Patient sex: M
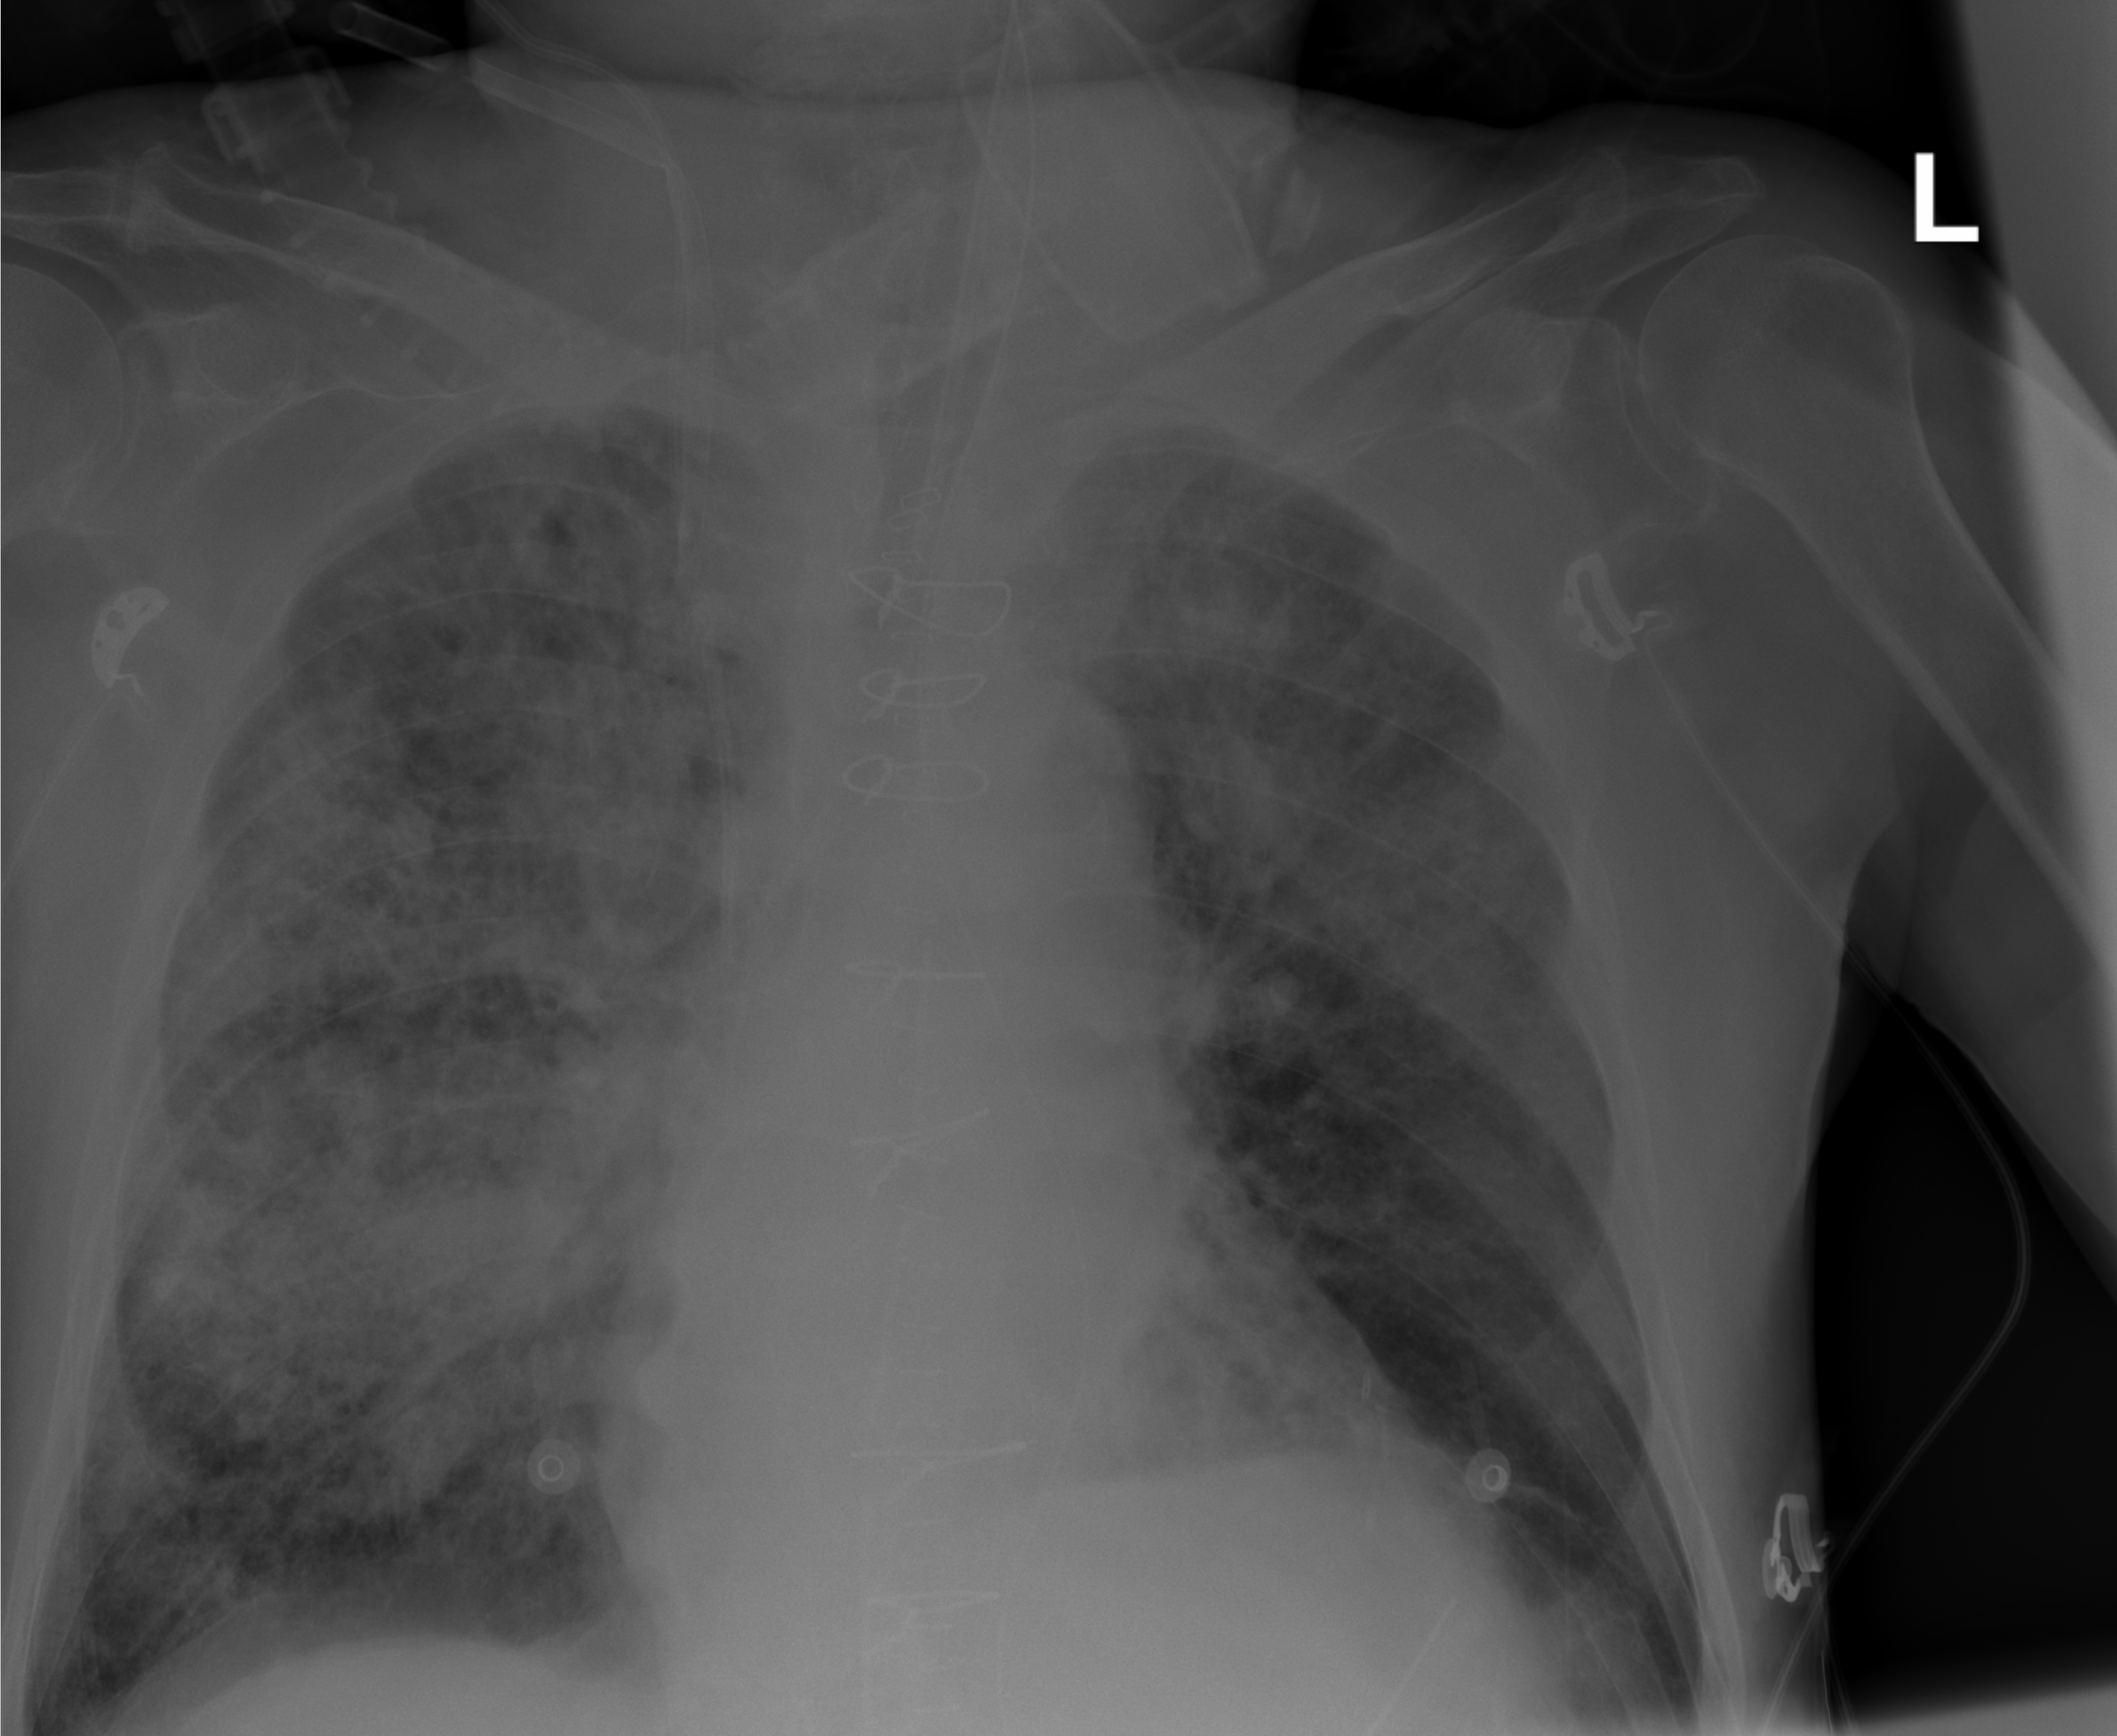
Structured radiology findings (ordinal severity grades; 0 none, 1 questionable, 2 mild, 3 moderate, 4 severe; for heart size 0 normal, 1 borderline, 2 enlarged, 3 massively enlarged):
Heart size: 0
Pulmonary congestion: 2
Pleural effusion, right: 0
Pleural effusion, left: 0
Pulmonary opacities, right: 4
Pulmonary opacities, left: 3
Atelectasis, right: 3
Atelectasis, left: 2